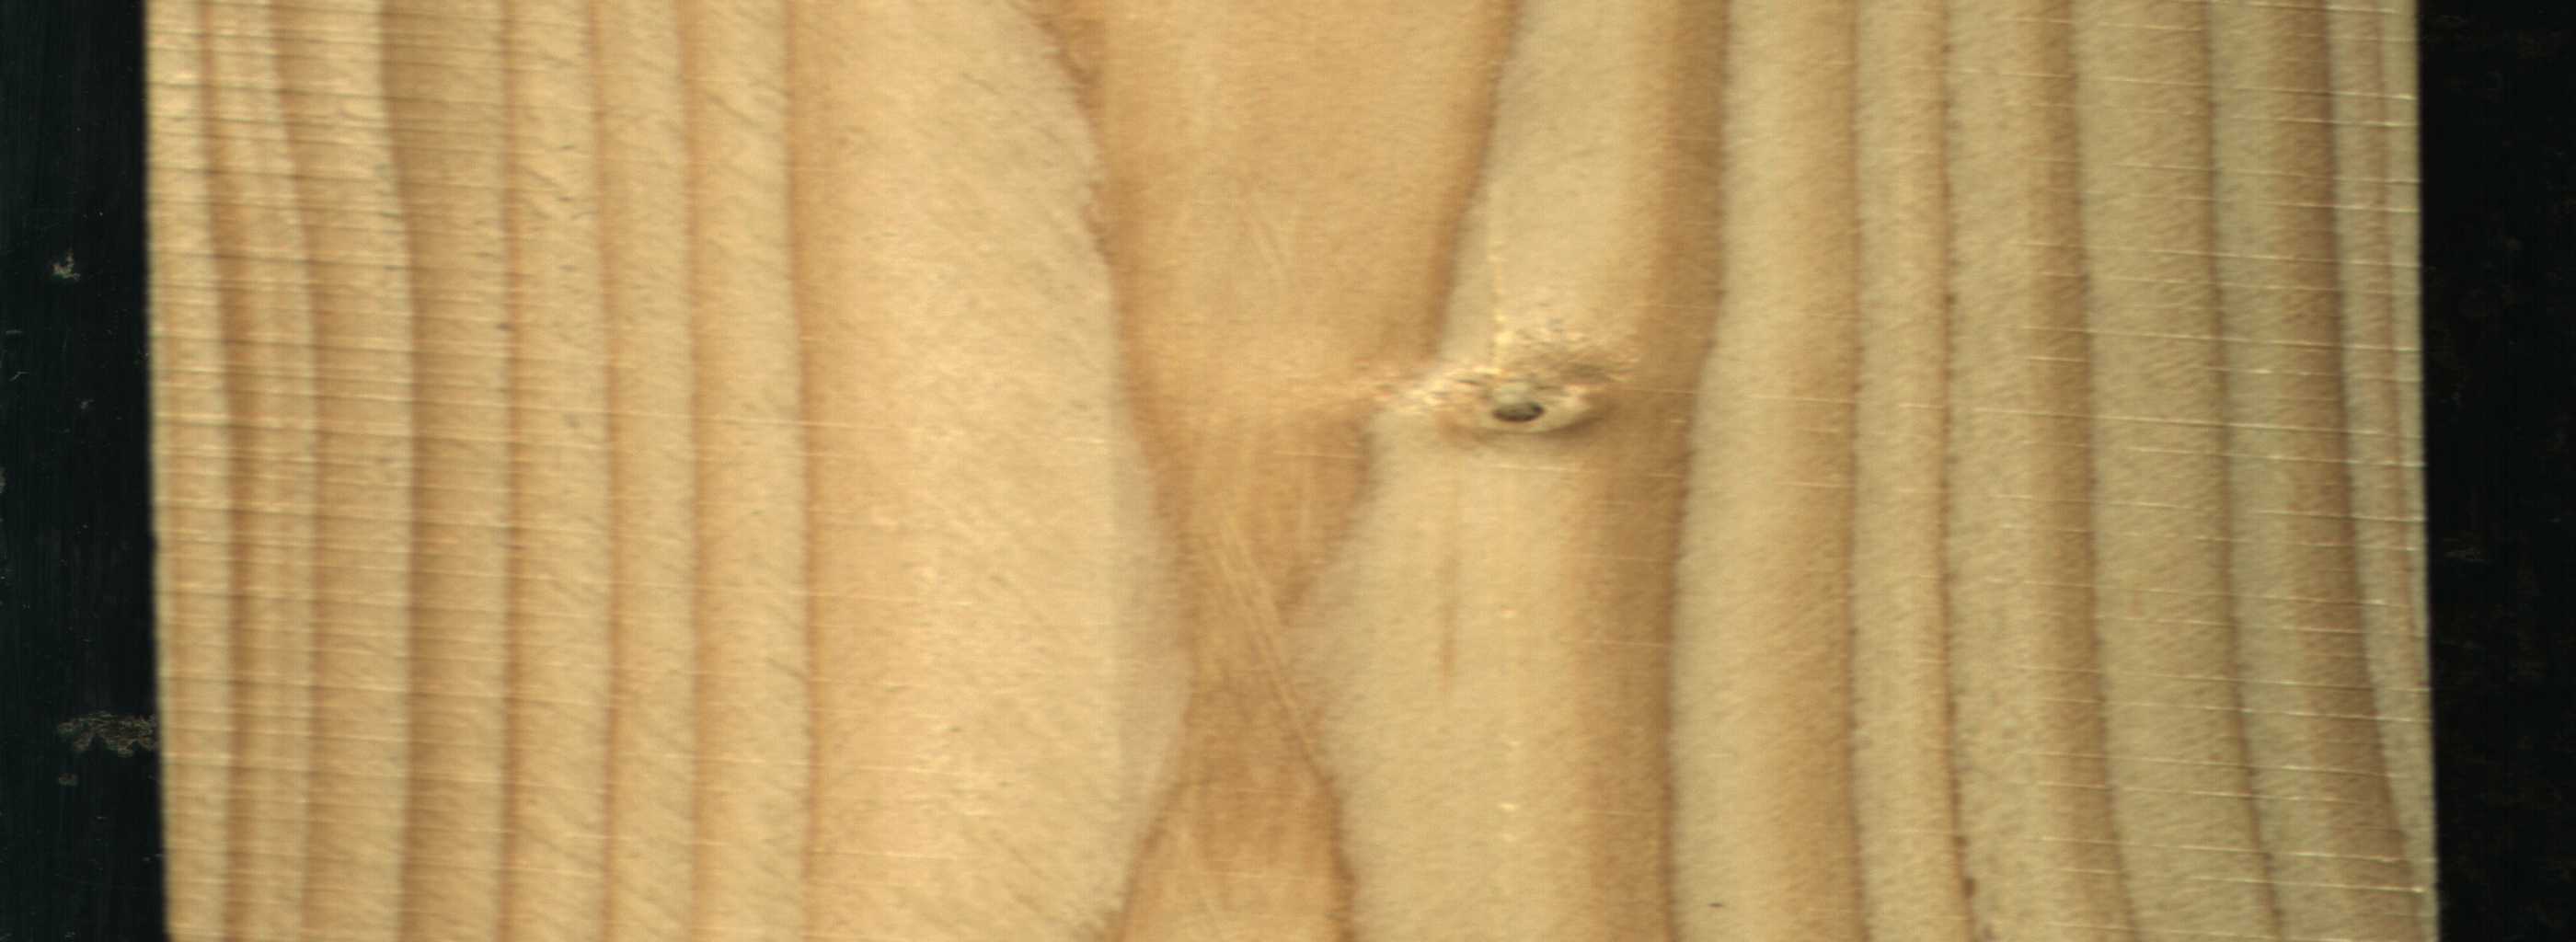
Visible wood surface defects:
Live_Knot